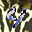
Label: 4